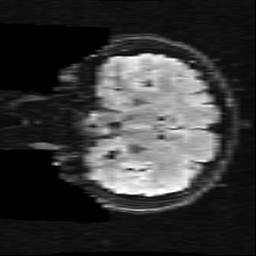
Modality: FLAIR
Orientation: coronal
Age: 21
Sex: female
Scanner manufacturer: ge
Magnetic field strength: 3 T
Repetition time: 11 s
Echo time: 0.1497 s